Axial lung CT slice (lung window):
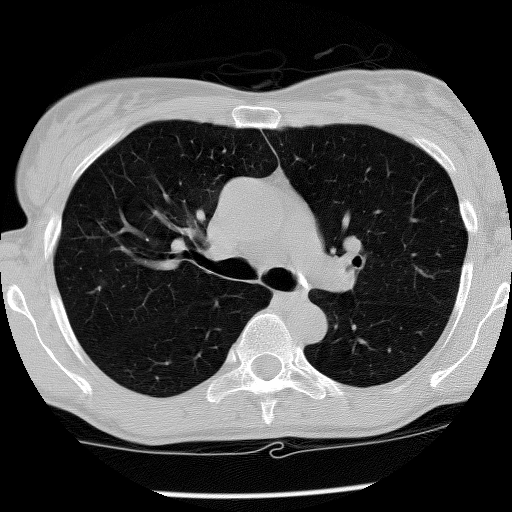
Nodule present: no